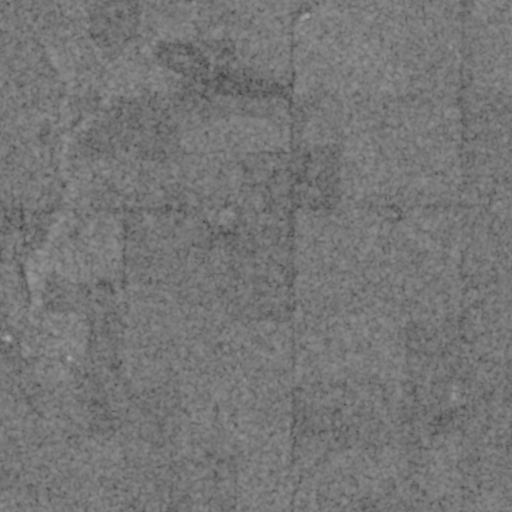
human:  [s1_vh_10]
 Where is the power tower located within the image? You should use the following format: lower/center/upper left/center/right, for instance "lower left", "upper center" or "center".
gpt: The power tower is located in the upper of the image.
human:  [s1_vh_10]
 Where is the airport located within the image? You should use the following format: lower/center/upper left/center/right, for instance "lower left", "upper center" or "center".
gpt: There is no airport in the image.

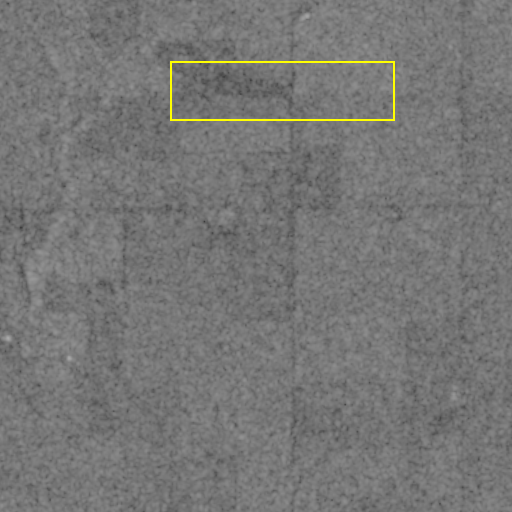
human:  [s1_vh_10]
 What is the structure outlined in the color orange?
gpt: There is no orange outline.
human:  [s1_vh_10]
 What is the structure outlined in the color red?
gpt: There is no structure outlined in red.